Aerial crown-view tile of a tropical tree (Barro Colorado Island, Panama), acquired 20250915:
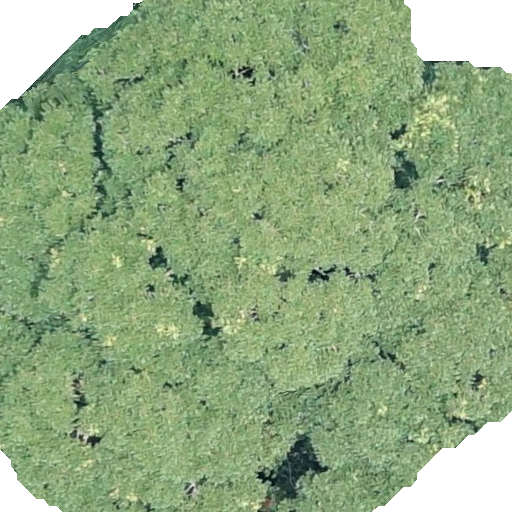
Species: Dipteryx oleifera
GBIF accepted scientific name: Dipteryx oleifera
Crown area: 397.617 m²